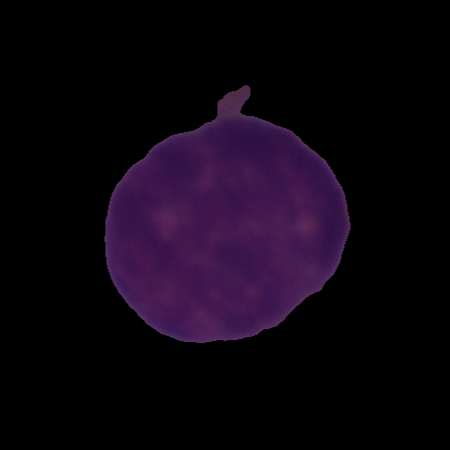
Label: cancer